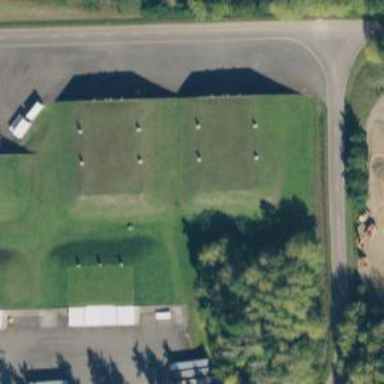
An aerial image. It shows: Military bunker.